Interaction volume radius: 10 \u00c5
Interaction volume height: 20 \u00c5
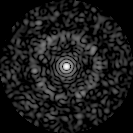
Disorder parameter: 0.8146